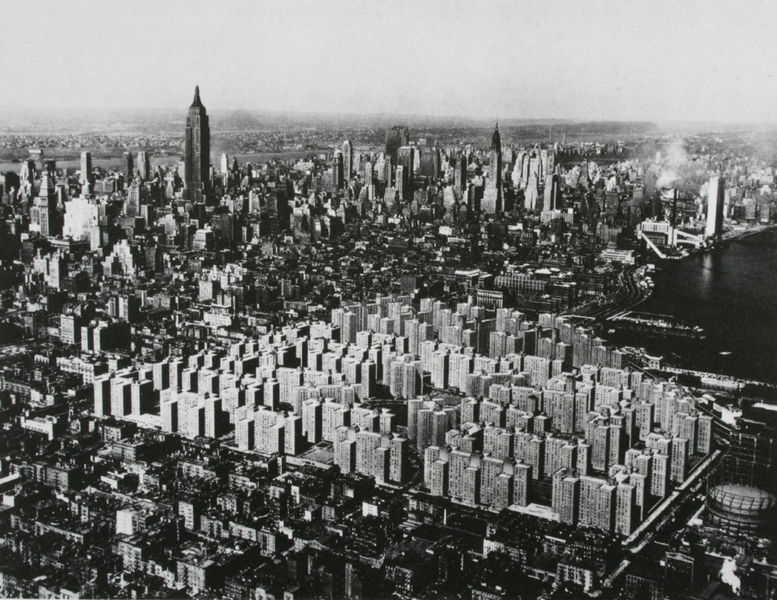
Titel: Stuyvesant Town and Peter Cooper Village - Vogelperspektive
Künstler: Irwin Chanin
Standort: New York (New York)
Institution: Stuyvesant Town and Peter Cooper Village
Schlagwörter: dunkel, himmel, meer, schatten, wasser, weiß, wolken, fluss, menschen, see, stadt, teich, ufer, fenster, grau, hell, licht, schwarz, straße, dach, gebäude, haus, wolke, zaun, architektur, mensch, spitze, weit, horizont, häuser, weite, gewässer, gitter, qualm, rauch, front, kreis, rund, schornstein, turm, aussicht, schiff, schiffe, modell, fassade, fassaden, gasse, dächer, dunst, nebel, linien, amerika, schlot, hafen, industrie, anleger, dampf, streifen, model, striche, skyline, arena, foto, fotografie, grossstadt, smog, straßen, türme, linie, denkmal, gassen, schwarzweiß, strich, entwurf, photo, geometrisch, plan, usa, büro, pyramide, block, geometrie, quadrat, netz, anlegestelle, quadratisch, wohnungen, bürogebäude, architekt, rondell, teile, fronten, planung, straßennetz, stadtplanung, hochhaus, hochhäuser, bewohner, stadtteil, blöcke, büros, städteplanung, wolkenkratzer, new york, vereinigte staaten, slum, abgas, skyscraper, abgase, hudson, city, empire state building, hochäuser, lufftbild, manhatten